Field crop: maize
Growth stage: 1
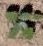
Species: chenopodium